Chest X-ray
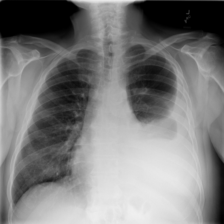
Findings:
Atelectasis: negative
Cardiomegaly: negative
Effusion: positive
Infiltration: negative
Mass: negative
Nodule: negative
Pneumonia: negative
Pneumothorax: negative
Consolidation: negative
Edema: negative
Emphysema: negative
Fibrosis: negative
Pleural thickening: negative
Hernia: negative